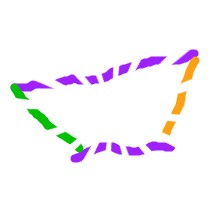
Shape: trapezoid